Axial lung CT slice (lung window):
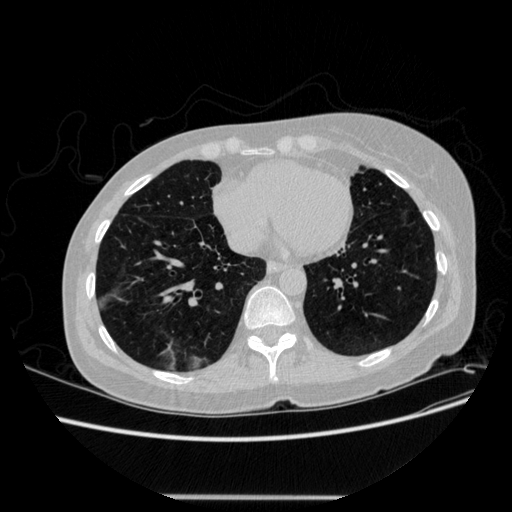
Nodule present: no